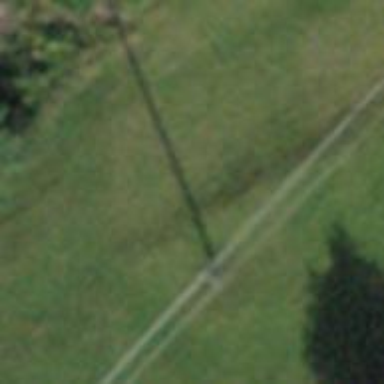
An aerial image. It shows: Power pole.